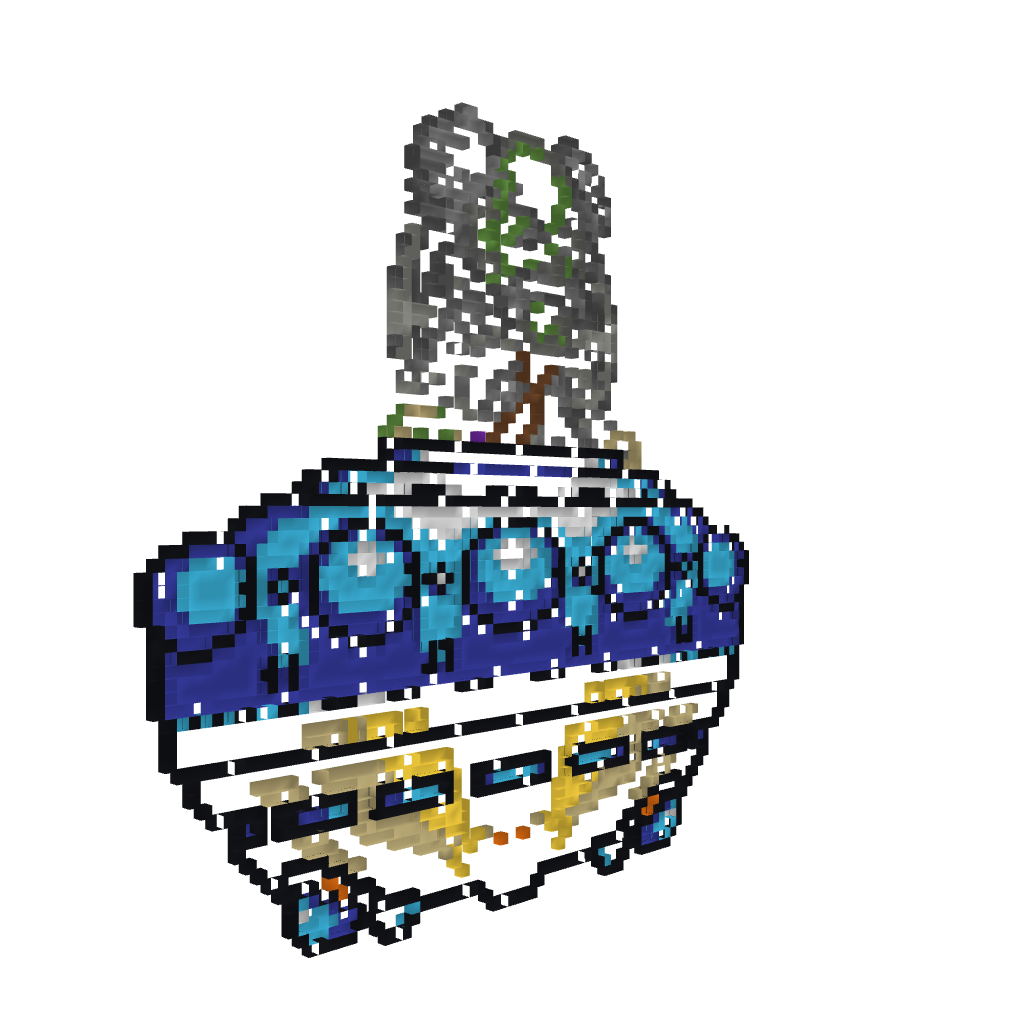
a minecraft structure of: Wily UFO (ErnieCIII)